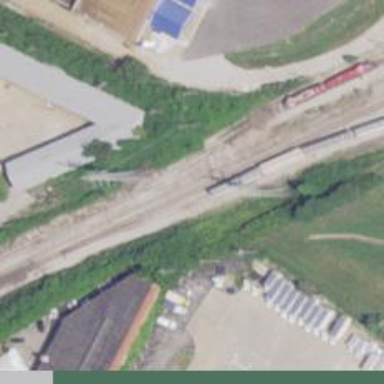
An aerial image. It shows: Railway track.